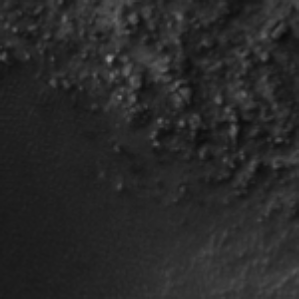
Label: frost